Field crop: maize
Growth stage: 1
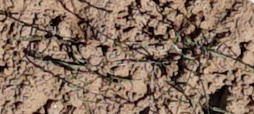
Species: lolium